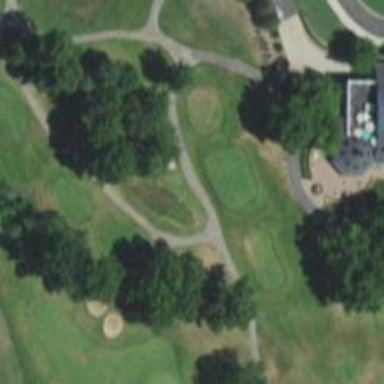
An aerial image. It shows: Pathway for golfing.